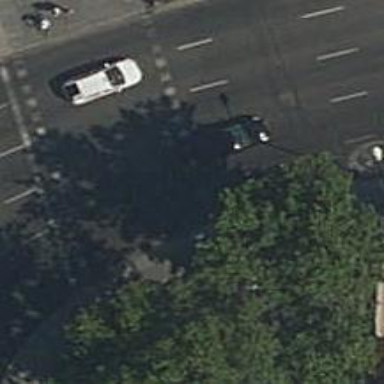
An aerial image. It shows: Crossing with traffic signals.